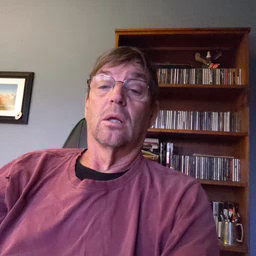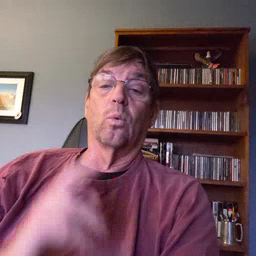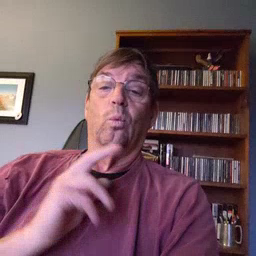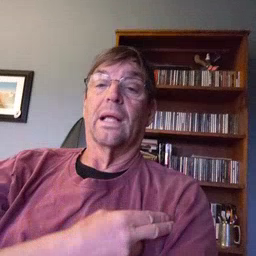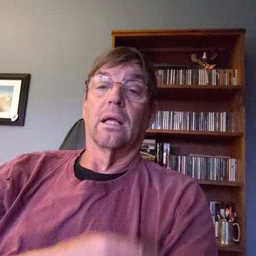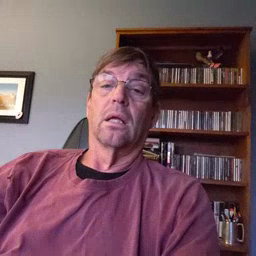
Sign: weus